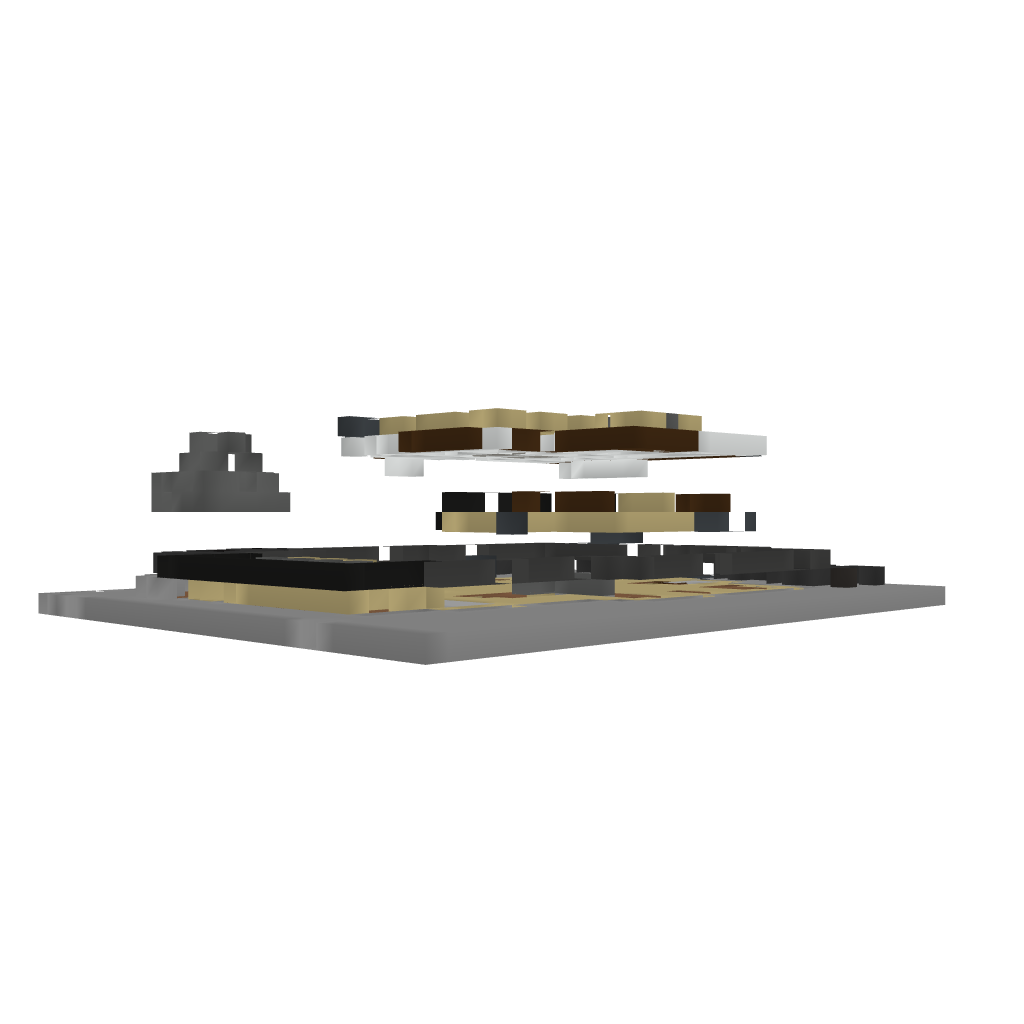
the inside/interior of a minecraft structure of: Modern House #2 (By Ecl1pse8) 1.7.2